Interaction volume radius: 10 \u00c5
Interaction volume height: 20 \u00c5
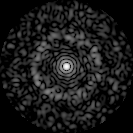
Disorder parameter: 0.8387